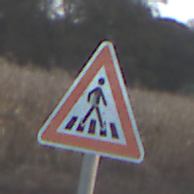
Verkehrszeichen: FussgaengerueberwegLinks
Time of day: SunriseSunset
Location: Outdoor (Nature)
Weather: Clear
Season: Winter
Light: Natural